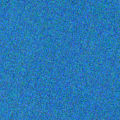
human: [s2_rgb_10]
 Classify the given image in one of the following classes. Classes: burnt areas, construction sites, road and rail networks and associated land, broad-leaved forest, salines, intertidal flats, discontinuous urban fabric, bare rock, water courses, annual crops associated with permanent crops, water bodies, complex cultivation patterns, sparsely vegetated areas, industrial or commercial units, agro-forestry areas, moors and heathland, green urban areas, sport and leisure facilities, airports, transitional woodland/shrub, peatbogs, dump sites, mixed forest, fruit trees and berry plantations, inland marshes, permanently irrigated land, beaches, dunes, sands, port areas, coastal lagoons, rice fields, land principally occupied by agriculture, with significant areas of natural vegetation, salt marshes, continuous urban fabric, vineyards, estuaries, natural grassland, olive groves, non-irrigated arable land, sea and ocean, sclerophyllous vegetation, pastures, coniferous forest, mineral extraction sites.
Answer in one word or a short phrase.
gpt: sea and ocean